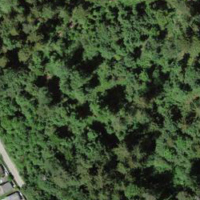
EUNIS habitat code: 44
Species observed at this site:
Chelidonium majus
Lonicera acuminata